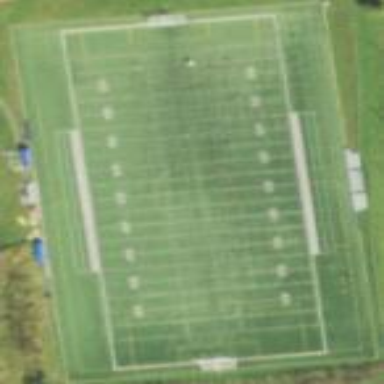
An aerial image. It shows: American football pitch.